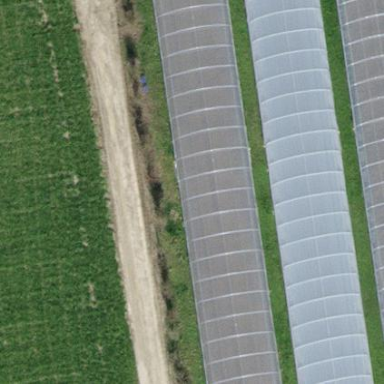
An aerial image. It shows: Greenhouse.